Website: walmart
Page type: billing-address
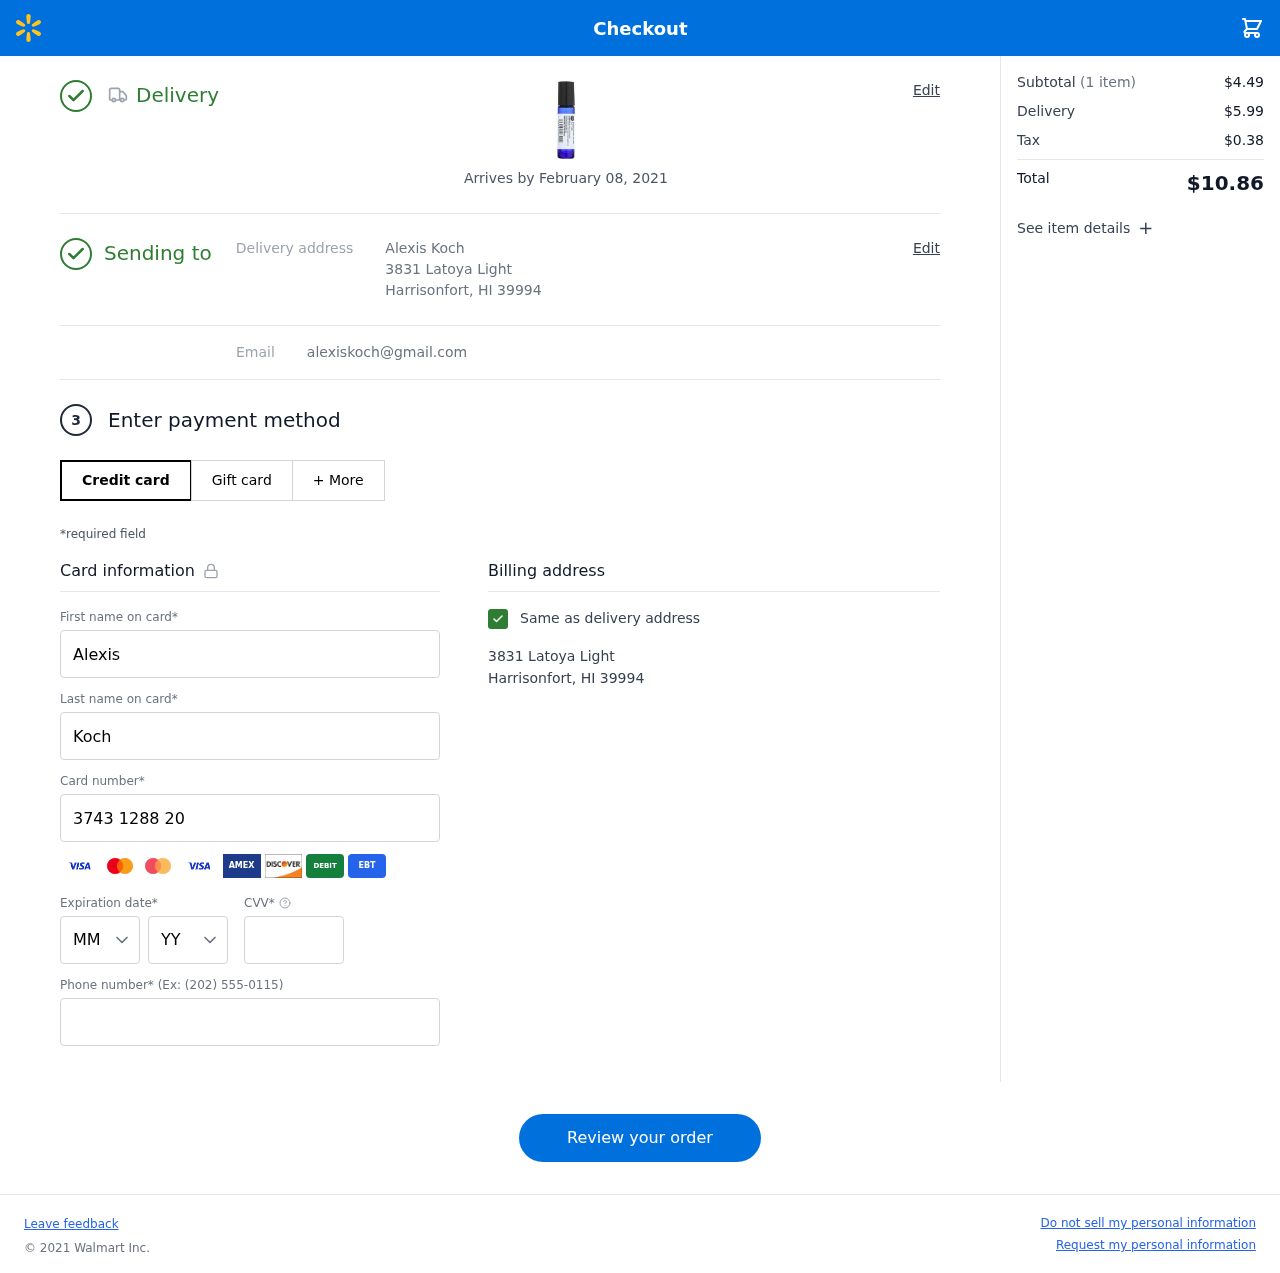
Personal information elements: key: PII_CARD_CVV
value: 5915
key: PII_CARD_EXPIRY_MONTH
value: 04
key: PII_CARD_EXPIRY_YEAR
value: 27
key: PII_CARD_NUMBER
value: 3743 1288 2045 583
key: PII_EMAIL
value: alexiskoch@gmail.com
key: PII_FIRSTNAME
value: Alexis
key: PII_FULLNAME
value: Alexis Koch
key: PII_LASTNAME
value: Koch
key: PII_PHONE
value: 8774829414
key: PII_STREET
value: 3831 Latoya Light
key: PII_CITY_STATE_ZIP
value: Harrisonfort, HI 39994
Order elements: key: ORDER_DELIVERY_DATE
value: Arrives by February 08, 2021
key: ORDER_NUM_ITEMS
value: (1 item)
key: ORDER_SUBTOTAL
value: $4.49
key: ORDER_SHIPPING_COST
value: $5.99
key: ORDER_TAX
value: $0.38
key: ORDER_TOTAL
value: $10.86